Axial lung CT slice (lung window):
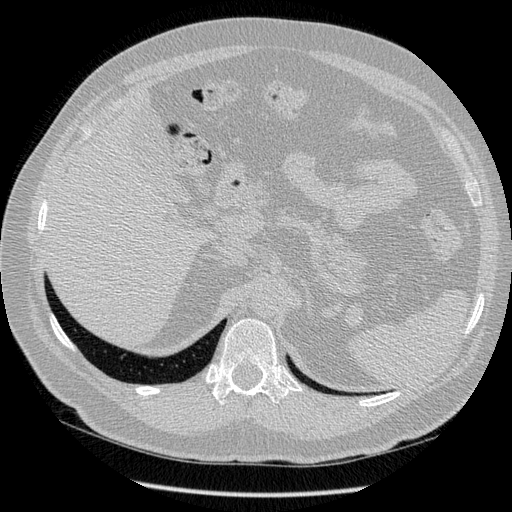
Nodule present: no